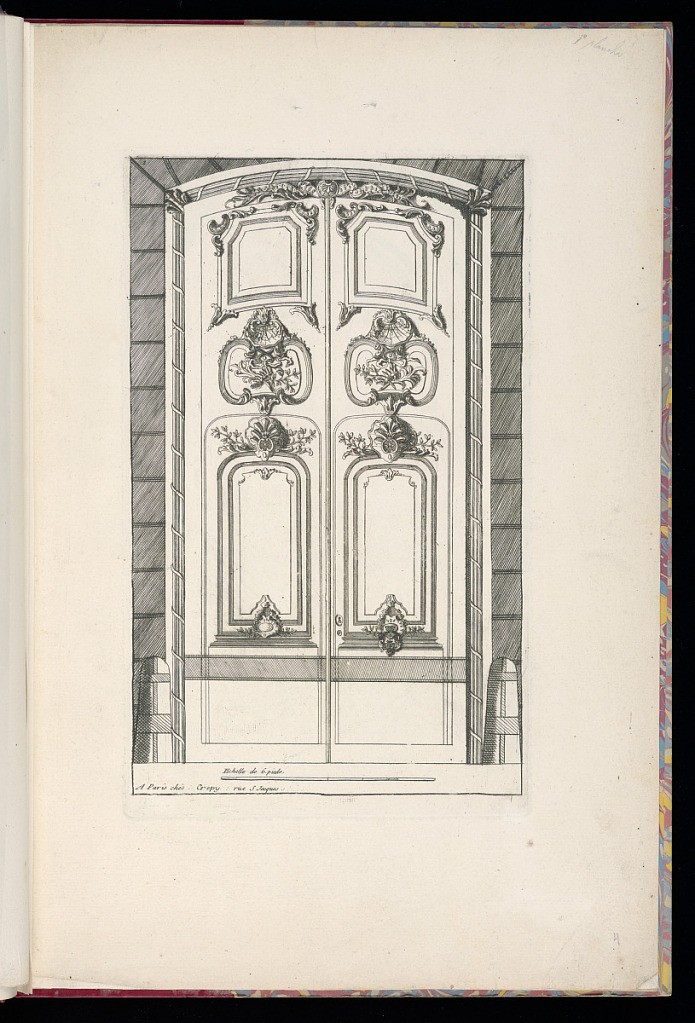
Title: Design for Doors for a Porte Cochère
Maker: Louis Crépy, French, 1680?–1760
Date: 1680-1718
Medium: Etching and engraving on laid paper
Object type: Print
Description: Elevation of a set of double doors for a porte-cochère decorated with ornament motifs including scrolls, rinceaux, shells, and branches.